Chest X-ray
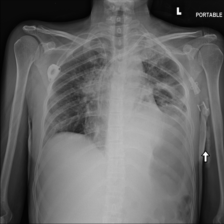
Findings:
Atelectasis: negative
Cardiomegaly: negative
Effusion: negative
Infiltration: negative
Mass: positive
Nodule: negative
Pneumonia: negative
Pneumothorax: negative
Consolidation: positive
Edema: negative
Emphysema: negative
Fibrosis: negative
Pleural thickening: negative
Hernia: negative